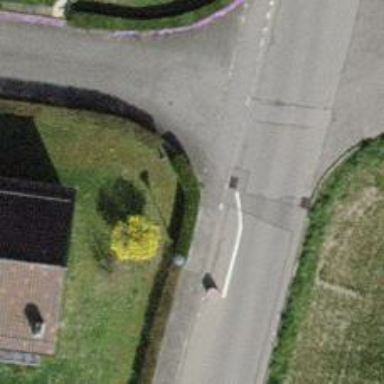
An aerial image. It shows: Hedge barrier.